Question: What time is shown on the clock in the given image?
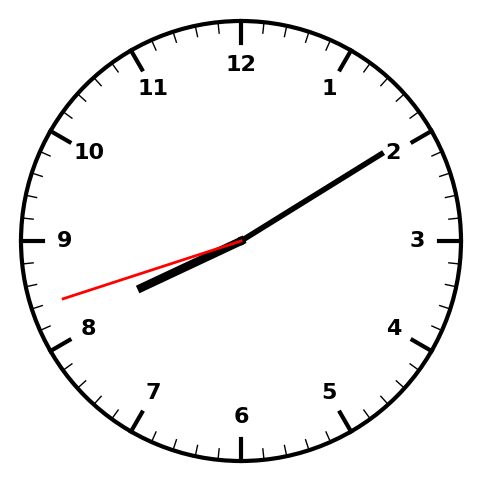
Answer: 08:09:42